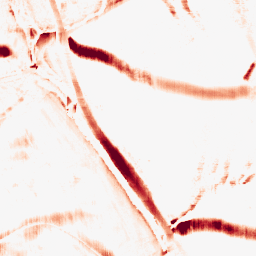
Category: morphological
Decomposition family: morphological_rect
Decomposition parameters: operation: opening
width: 10
height: 20
Upsampling method: bicubic
Upsampling parameters: scale: 2
Upsampling scale: 2